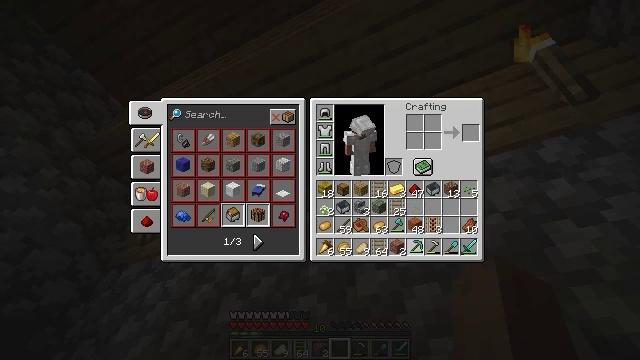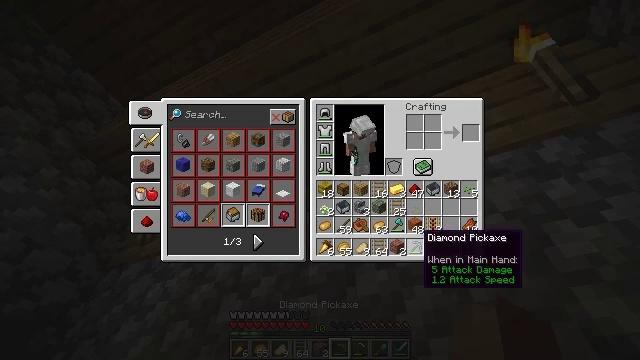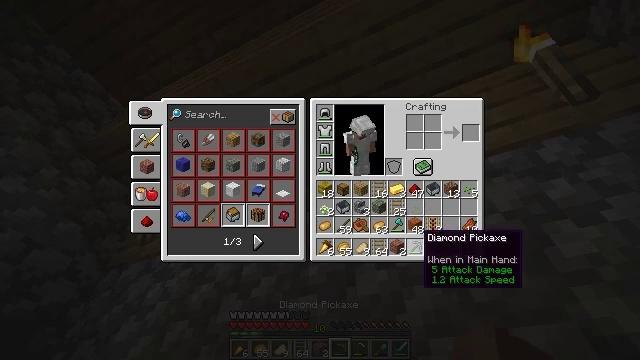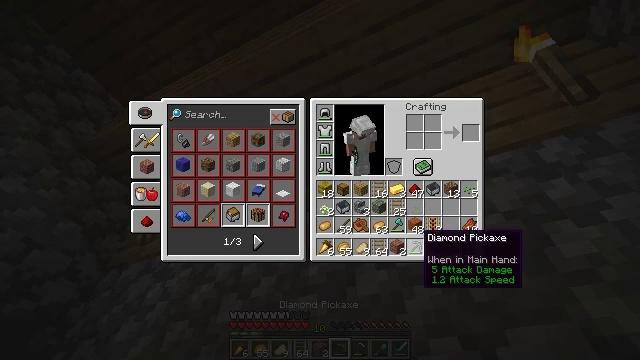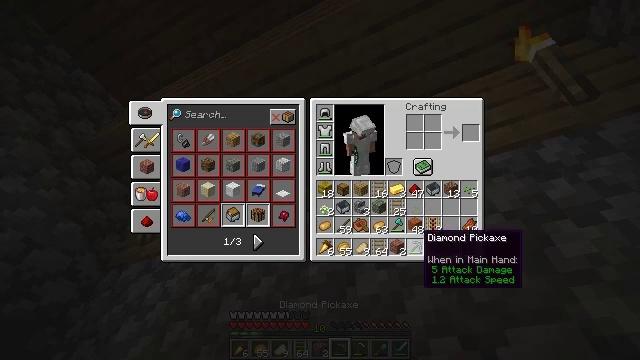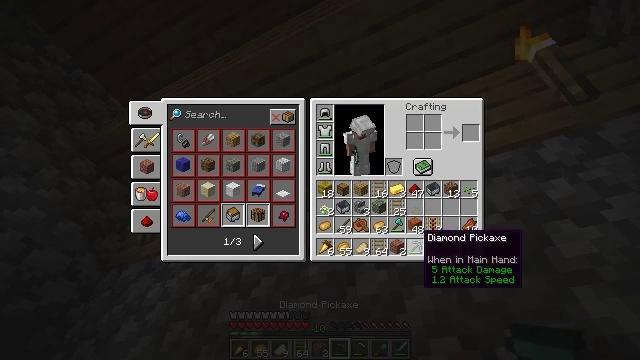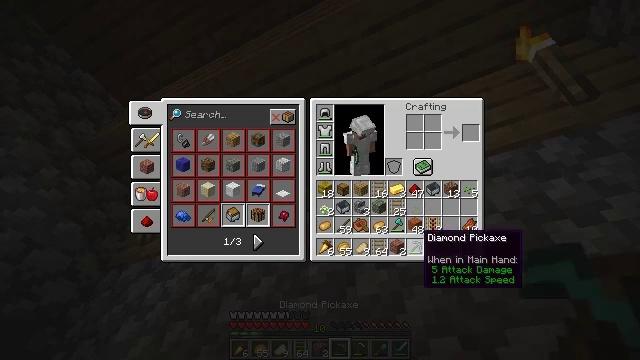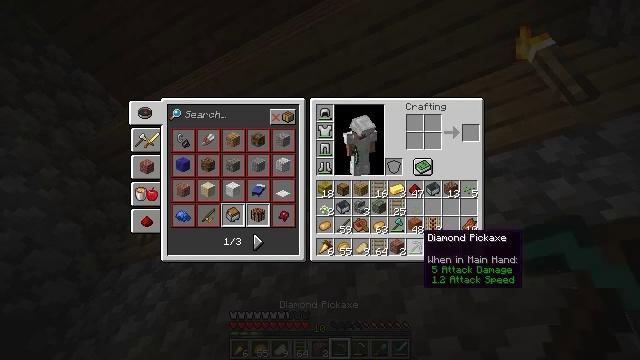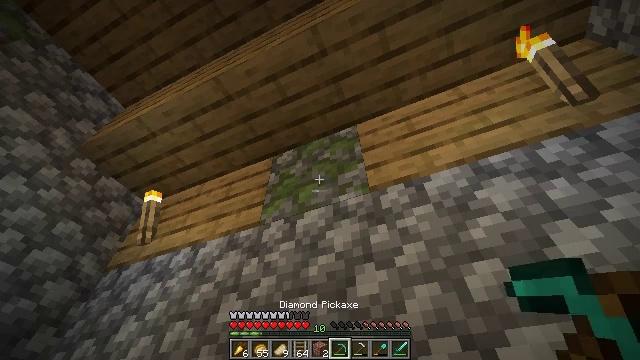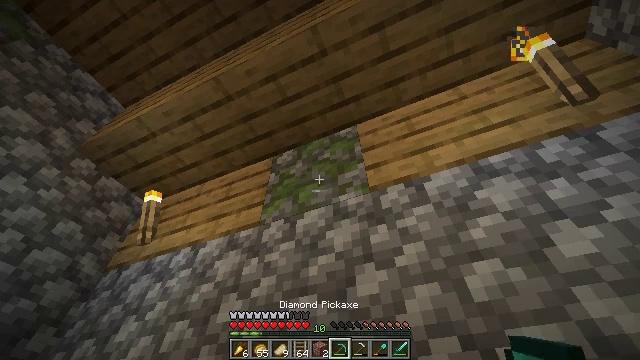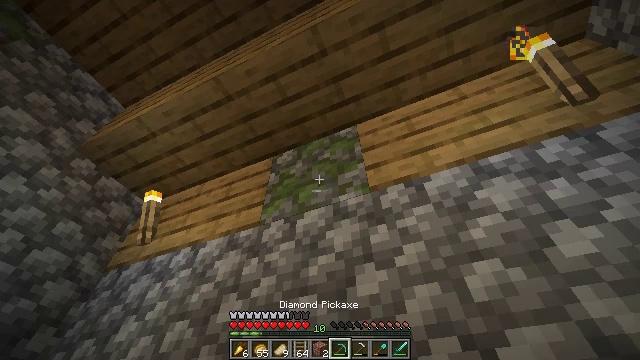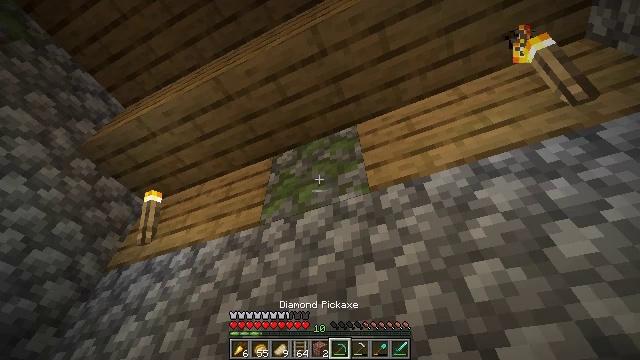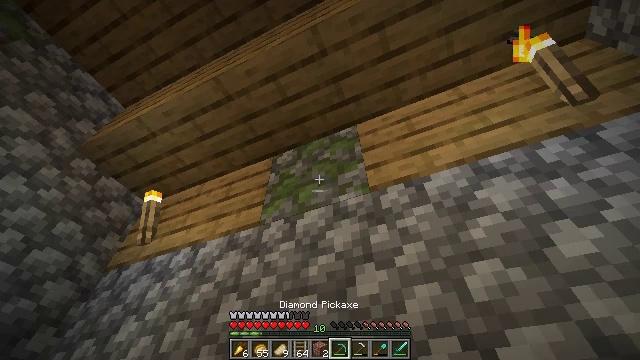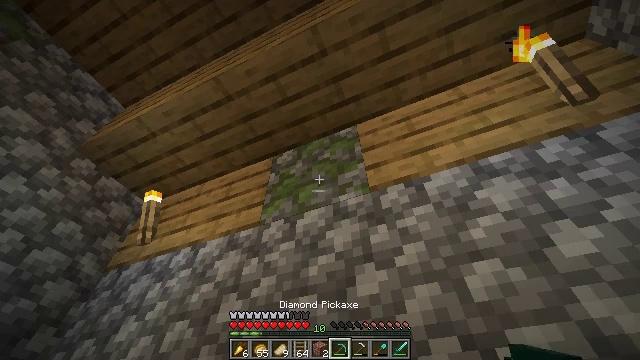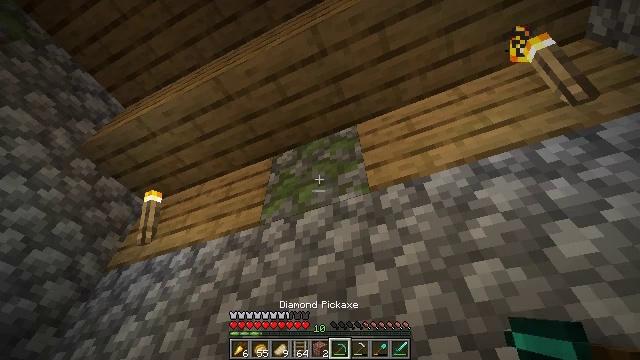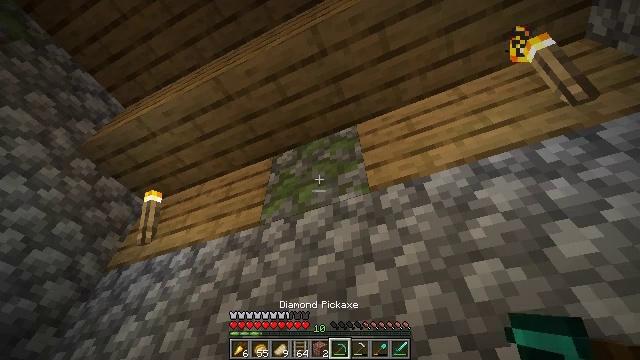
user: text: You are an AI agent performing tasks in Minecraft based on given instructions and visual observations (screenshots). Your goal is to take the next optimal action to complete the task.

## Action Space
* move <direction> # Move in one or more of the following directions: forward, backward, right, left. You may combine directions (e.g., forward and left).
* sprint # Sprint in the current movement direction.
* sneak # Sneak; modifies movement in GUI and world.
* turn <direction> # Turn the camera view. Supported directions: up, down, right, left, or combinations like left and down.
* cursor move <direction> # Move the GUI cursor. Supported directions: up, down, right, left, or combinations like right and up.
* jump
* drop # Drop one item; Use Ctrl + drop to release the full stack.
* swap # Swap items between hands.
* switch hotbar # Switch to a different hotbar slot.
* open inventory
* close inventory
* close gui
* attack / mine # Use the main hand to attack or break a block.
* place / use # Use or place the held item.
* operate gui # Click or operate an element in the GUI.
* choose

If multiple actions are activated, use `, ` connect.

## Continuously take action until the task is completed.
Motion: motion action
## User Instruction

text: Mine the mossy cobblestone underground.
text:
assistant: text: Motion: no_op
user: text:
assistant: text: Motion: no_op
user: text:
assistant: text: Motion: no_op
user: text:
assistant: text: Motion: no_op
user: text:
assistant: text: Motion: no_op
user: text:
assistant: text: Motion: no_op
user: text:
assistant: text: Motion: no_op
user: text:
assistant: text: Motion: no_op
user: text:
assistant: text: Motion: close gui
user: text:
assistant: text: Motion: no_op
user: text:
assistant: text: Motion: no_op
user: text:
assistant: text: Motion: no_op
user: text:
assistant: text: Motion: no_op
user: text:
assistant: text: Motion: no_op
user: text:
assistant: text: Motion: no_op
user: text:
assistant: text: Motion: no_op
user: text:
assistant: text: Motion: no_op
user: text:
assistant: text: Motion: no_op
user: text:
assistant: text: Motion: no_op
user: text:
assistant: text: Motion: no_op
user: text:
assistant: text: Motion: no_op
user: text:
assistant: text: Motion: no_op
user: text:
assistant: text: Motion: no_op
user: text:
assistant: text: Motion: no_op
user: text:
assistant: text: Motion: no_op
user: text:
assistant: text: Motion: no_op
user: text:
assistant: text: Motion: attack / mine
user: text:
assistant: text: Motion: attack / mine
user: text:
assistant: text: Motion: attack / mine
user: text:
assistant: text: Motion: attack / mine